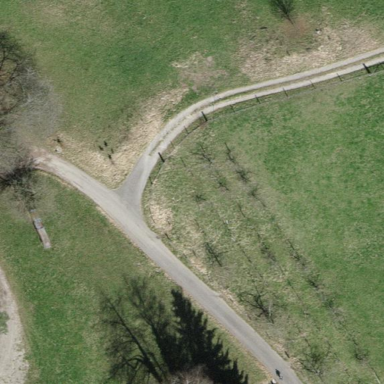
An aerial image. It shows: Orchard.